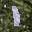
Label: 1